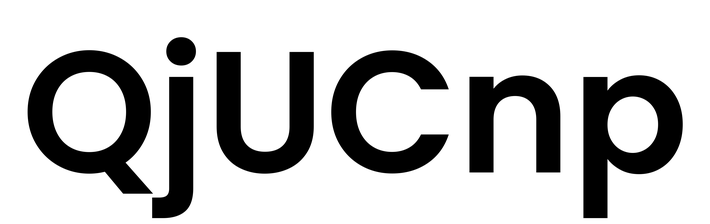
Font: Poppins-SemiBold